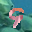
Label: 9